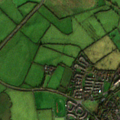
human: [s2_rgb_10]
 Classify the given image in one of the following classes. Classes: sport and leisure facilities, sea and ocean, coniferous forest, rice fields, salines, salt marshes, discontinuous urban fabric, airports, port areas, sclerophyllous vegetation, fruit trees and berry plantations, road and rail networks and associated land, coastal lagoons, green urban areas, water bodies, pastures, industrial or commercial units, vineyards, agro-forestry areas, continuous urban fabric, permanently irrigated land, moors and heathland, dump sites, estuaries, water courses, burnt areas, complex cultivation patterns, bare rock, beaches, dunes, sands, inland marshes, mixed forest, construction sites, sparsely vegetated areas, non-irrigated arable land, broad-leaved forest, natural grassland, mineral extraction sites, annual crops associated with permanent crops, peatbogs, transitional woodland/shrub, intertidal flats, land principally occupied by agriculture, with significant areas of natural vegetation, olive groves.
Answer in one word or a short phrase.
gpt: discontinuous urban fabric, pastures